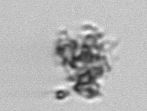
Label: detritus